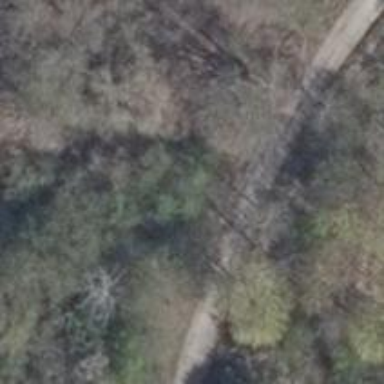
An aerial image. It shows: Track with grade 3 surface.